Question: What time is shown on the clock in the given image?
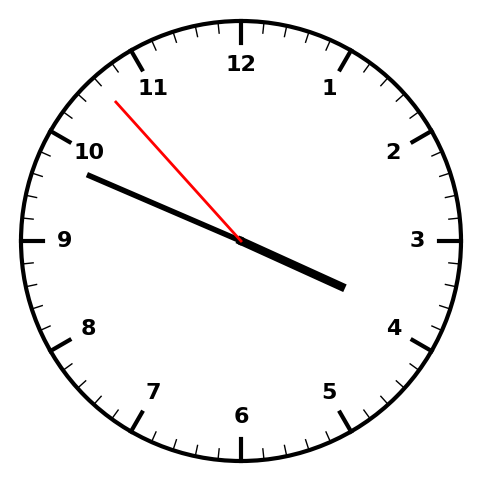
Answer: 03:48:53